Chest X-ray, AP view. Patient: 50 years old, sex M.
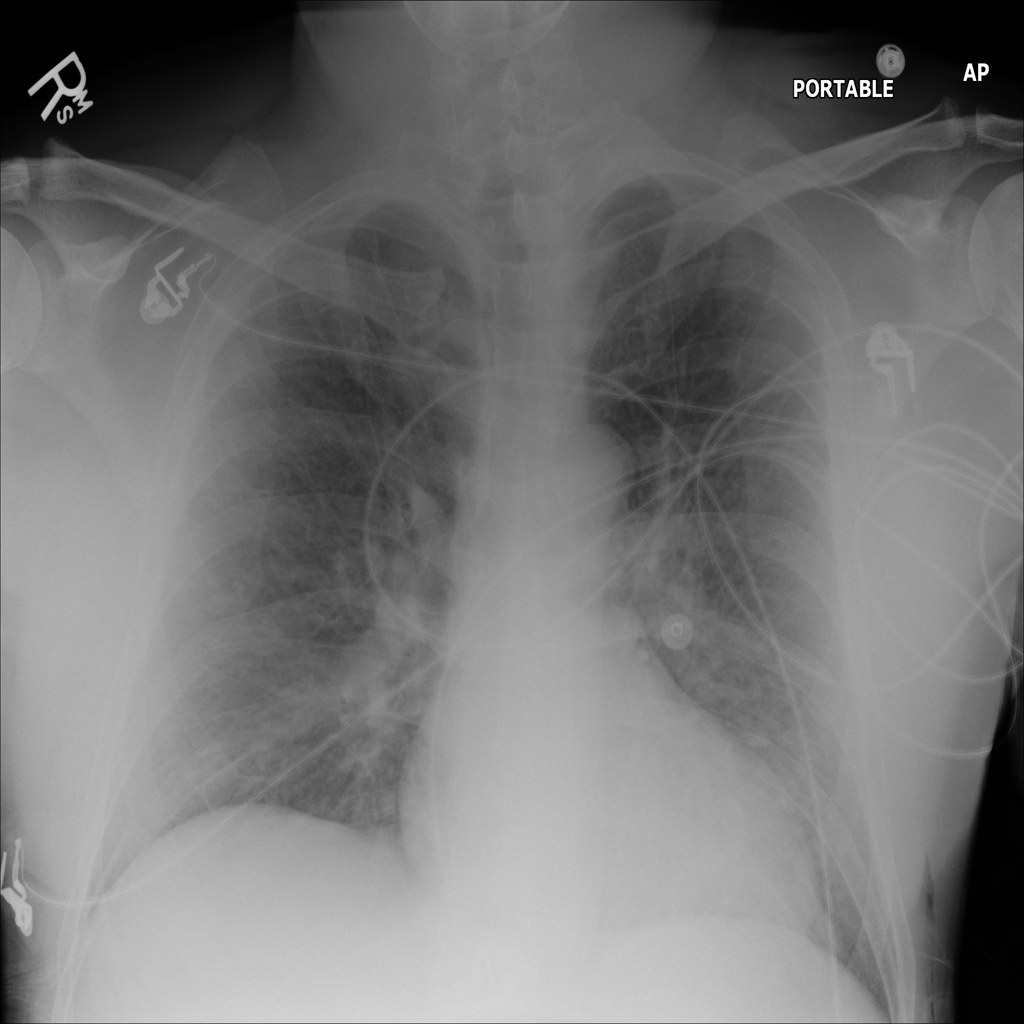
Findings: Pleural_Thickening